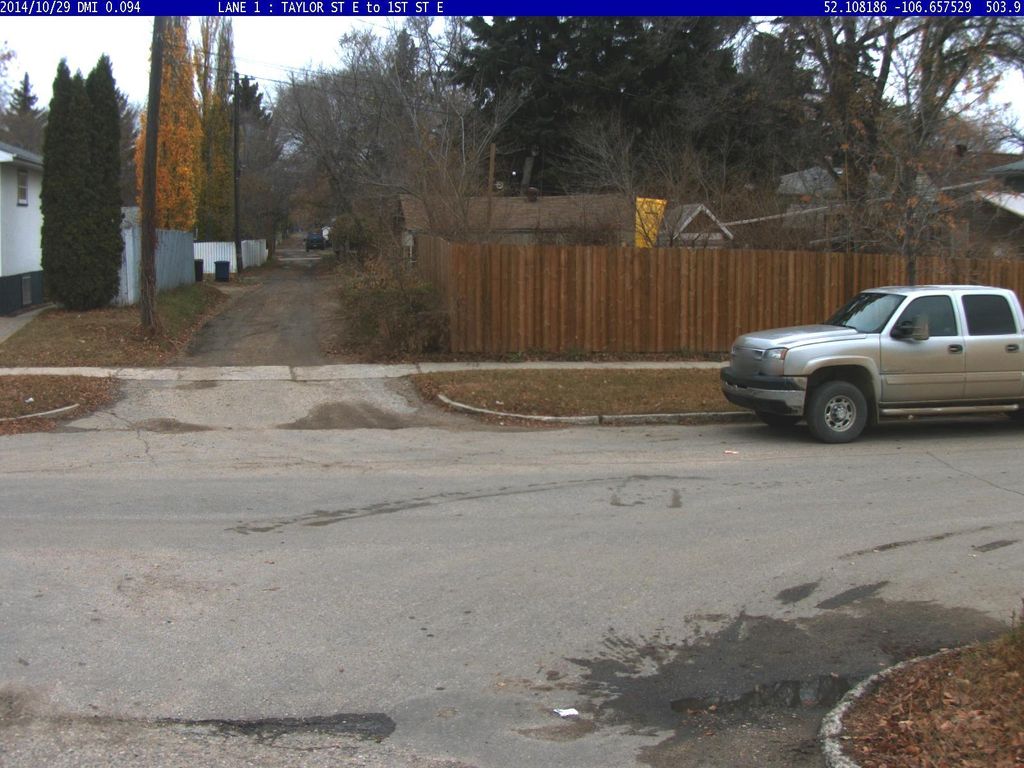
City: saskatoon